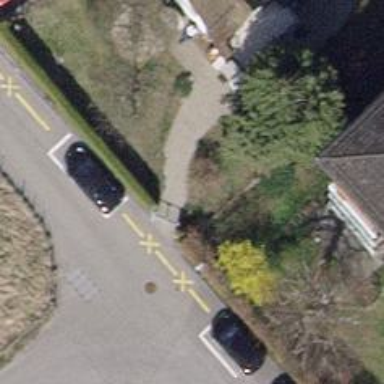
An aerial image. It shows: Hedge barrier.